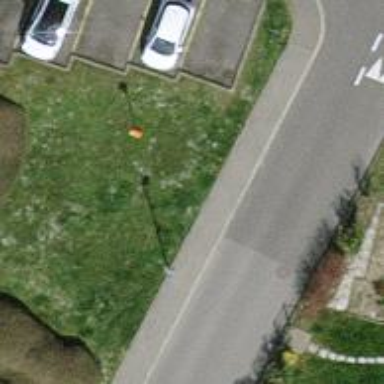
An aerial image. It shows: Pole supporting roof covering pipeline marker.